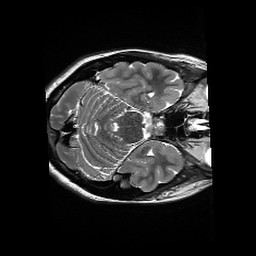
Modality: T2w
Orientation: axial
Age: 20
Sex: female